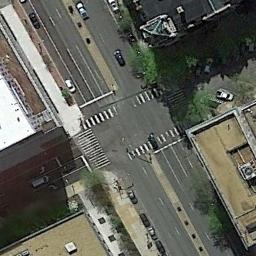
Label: intersection